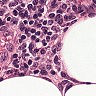
Metastatic tissue present: no